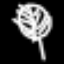
Label: leaf